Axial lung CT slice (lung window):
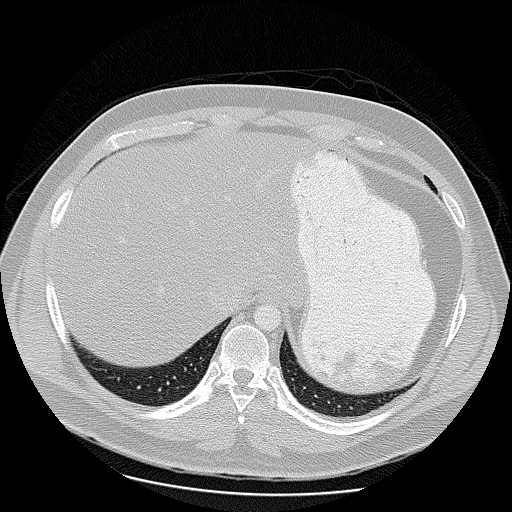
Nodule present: no